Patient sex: M
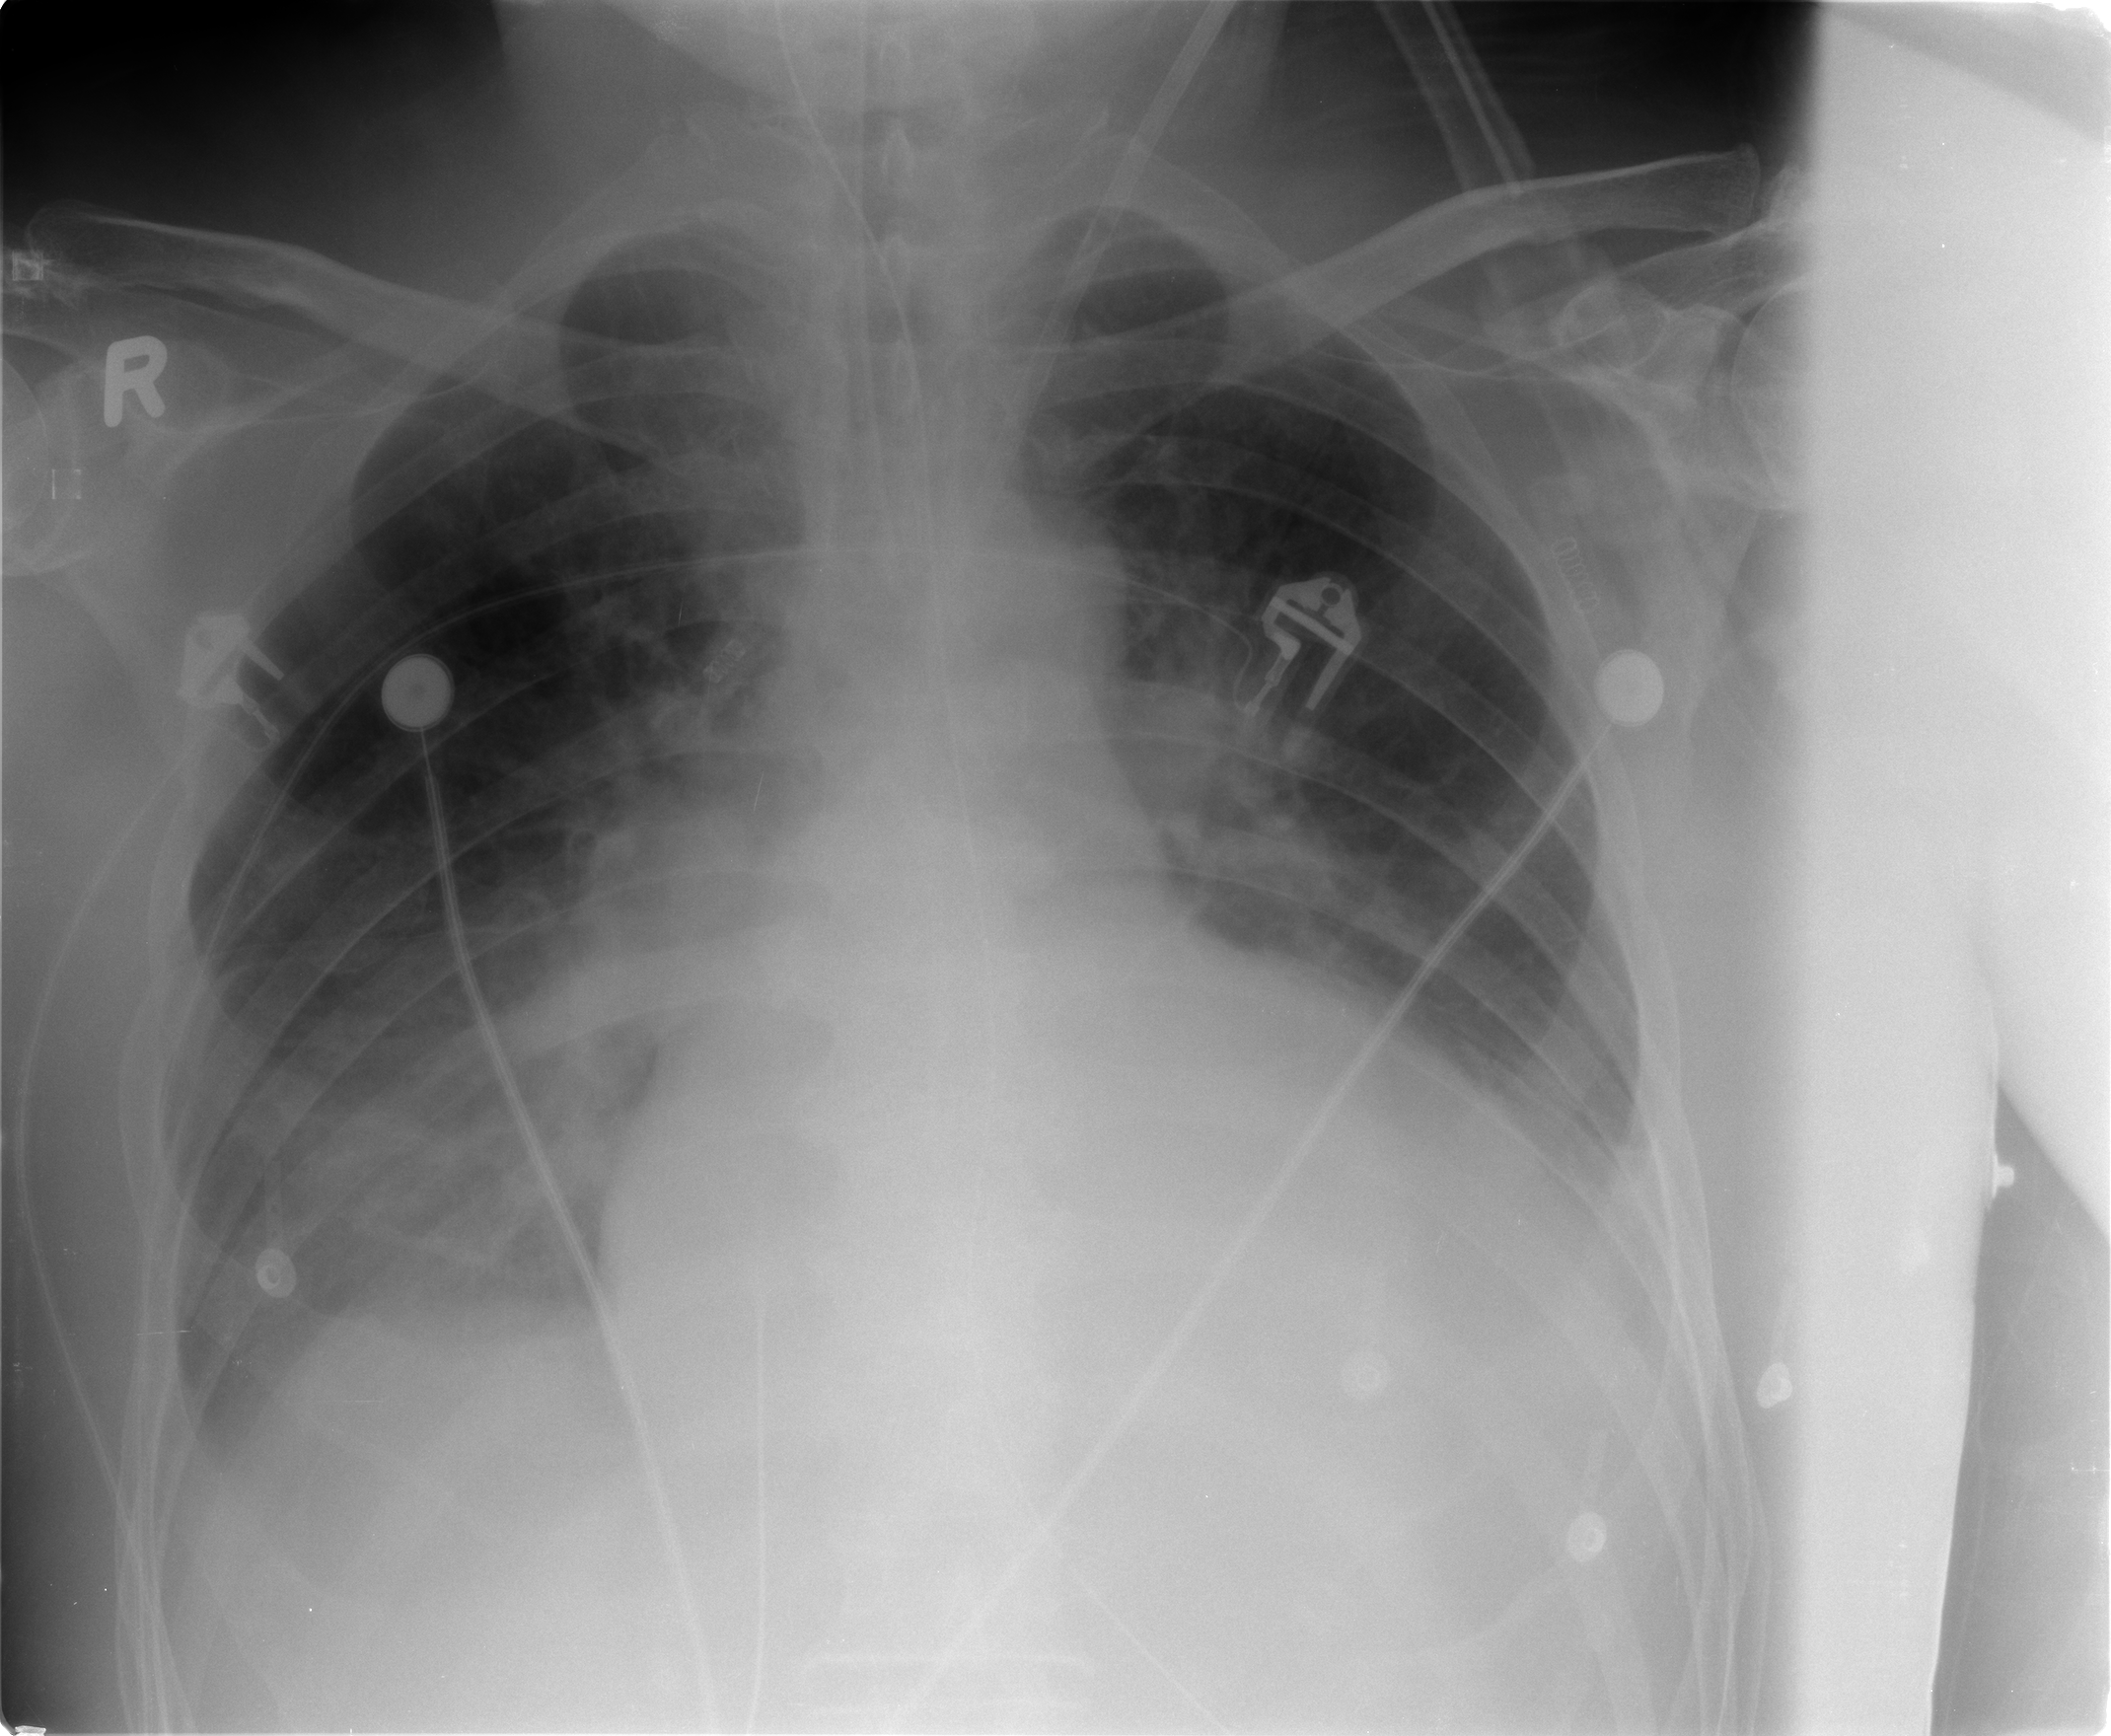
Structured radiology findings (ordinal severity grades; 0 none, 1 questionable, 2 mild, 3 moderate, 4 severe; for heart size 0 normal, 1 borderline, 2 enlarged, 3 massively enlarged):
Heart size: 2
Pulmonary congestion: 3
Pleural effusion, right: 2
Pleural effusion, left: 2
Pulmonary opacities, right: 1
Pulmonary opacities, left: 0
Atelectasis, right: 2
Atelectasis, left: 1